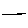
Label: line